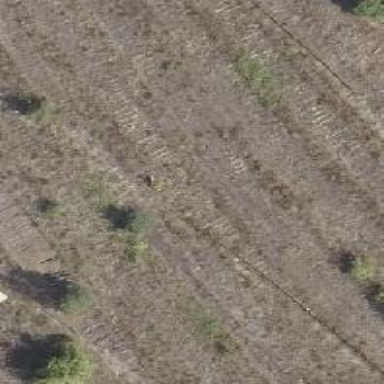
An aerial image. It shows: Abandoned railway.